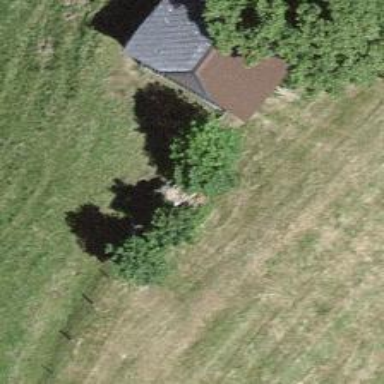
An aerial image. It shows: Barn.